Question: I have been following <URL> to view my pdf on my website, for some reason it won't load and I'm not sure what I'm doing wrong.
Here is my code,
'''
import React, { Component } from 'react';
import {Document, Page} from 'react-pdf';
class Resume extends Component {
constructor(props){
super(props);
this.state = {
numPages: null,
pageNumber: 1
}
}
onDocumentLoad = ( {numPages}) => {
this.setState({numPages});
}
render() {
const {pageNumber, numPages} = this.state;
return (
<div>
<Document
file = '../files/resume.pdf'
onLoadSuccess = {this.onDocumentLoad}
>
<Page pageNumber = {pageNumber} />
</Document>
<p> Page {pageNumber} of {numPages}</p>
</div>
);
}
}
export default Resume;
'''
Here is my directory and files along with it!

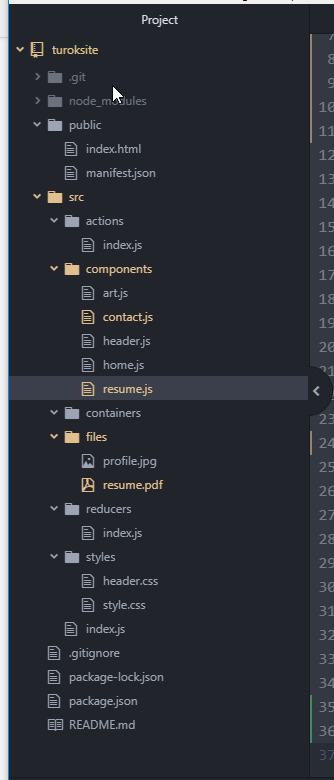
Answer: '''
import React, { Component } from 'react'
import { Document, Page, pdfjs } from 'react-pdf';
pdfjs.GlobalWorkerOptions.workerSrc = '//cdnjs.cloudflare.com/ajax/libs/pdf.js/${pdfjs.version}/pdf.worker.js';
'''
Add the last line to import statement. Worked well for me.